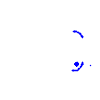
Particle: electron